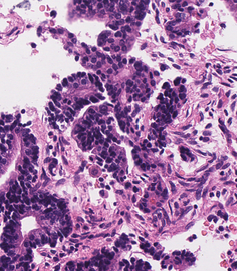
Tumor epithelial tissue: yes
Tumor-associated stroma tissue: yes
Normal tissue: no